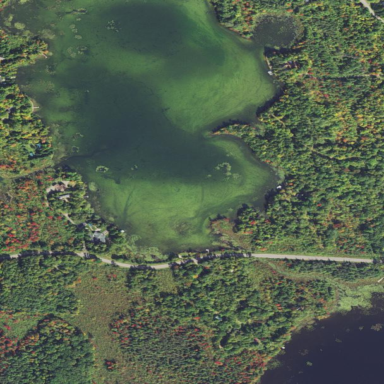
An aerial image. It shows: Beautiful lake surrounded by nature.